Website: apple
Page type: address-validator
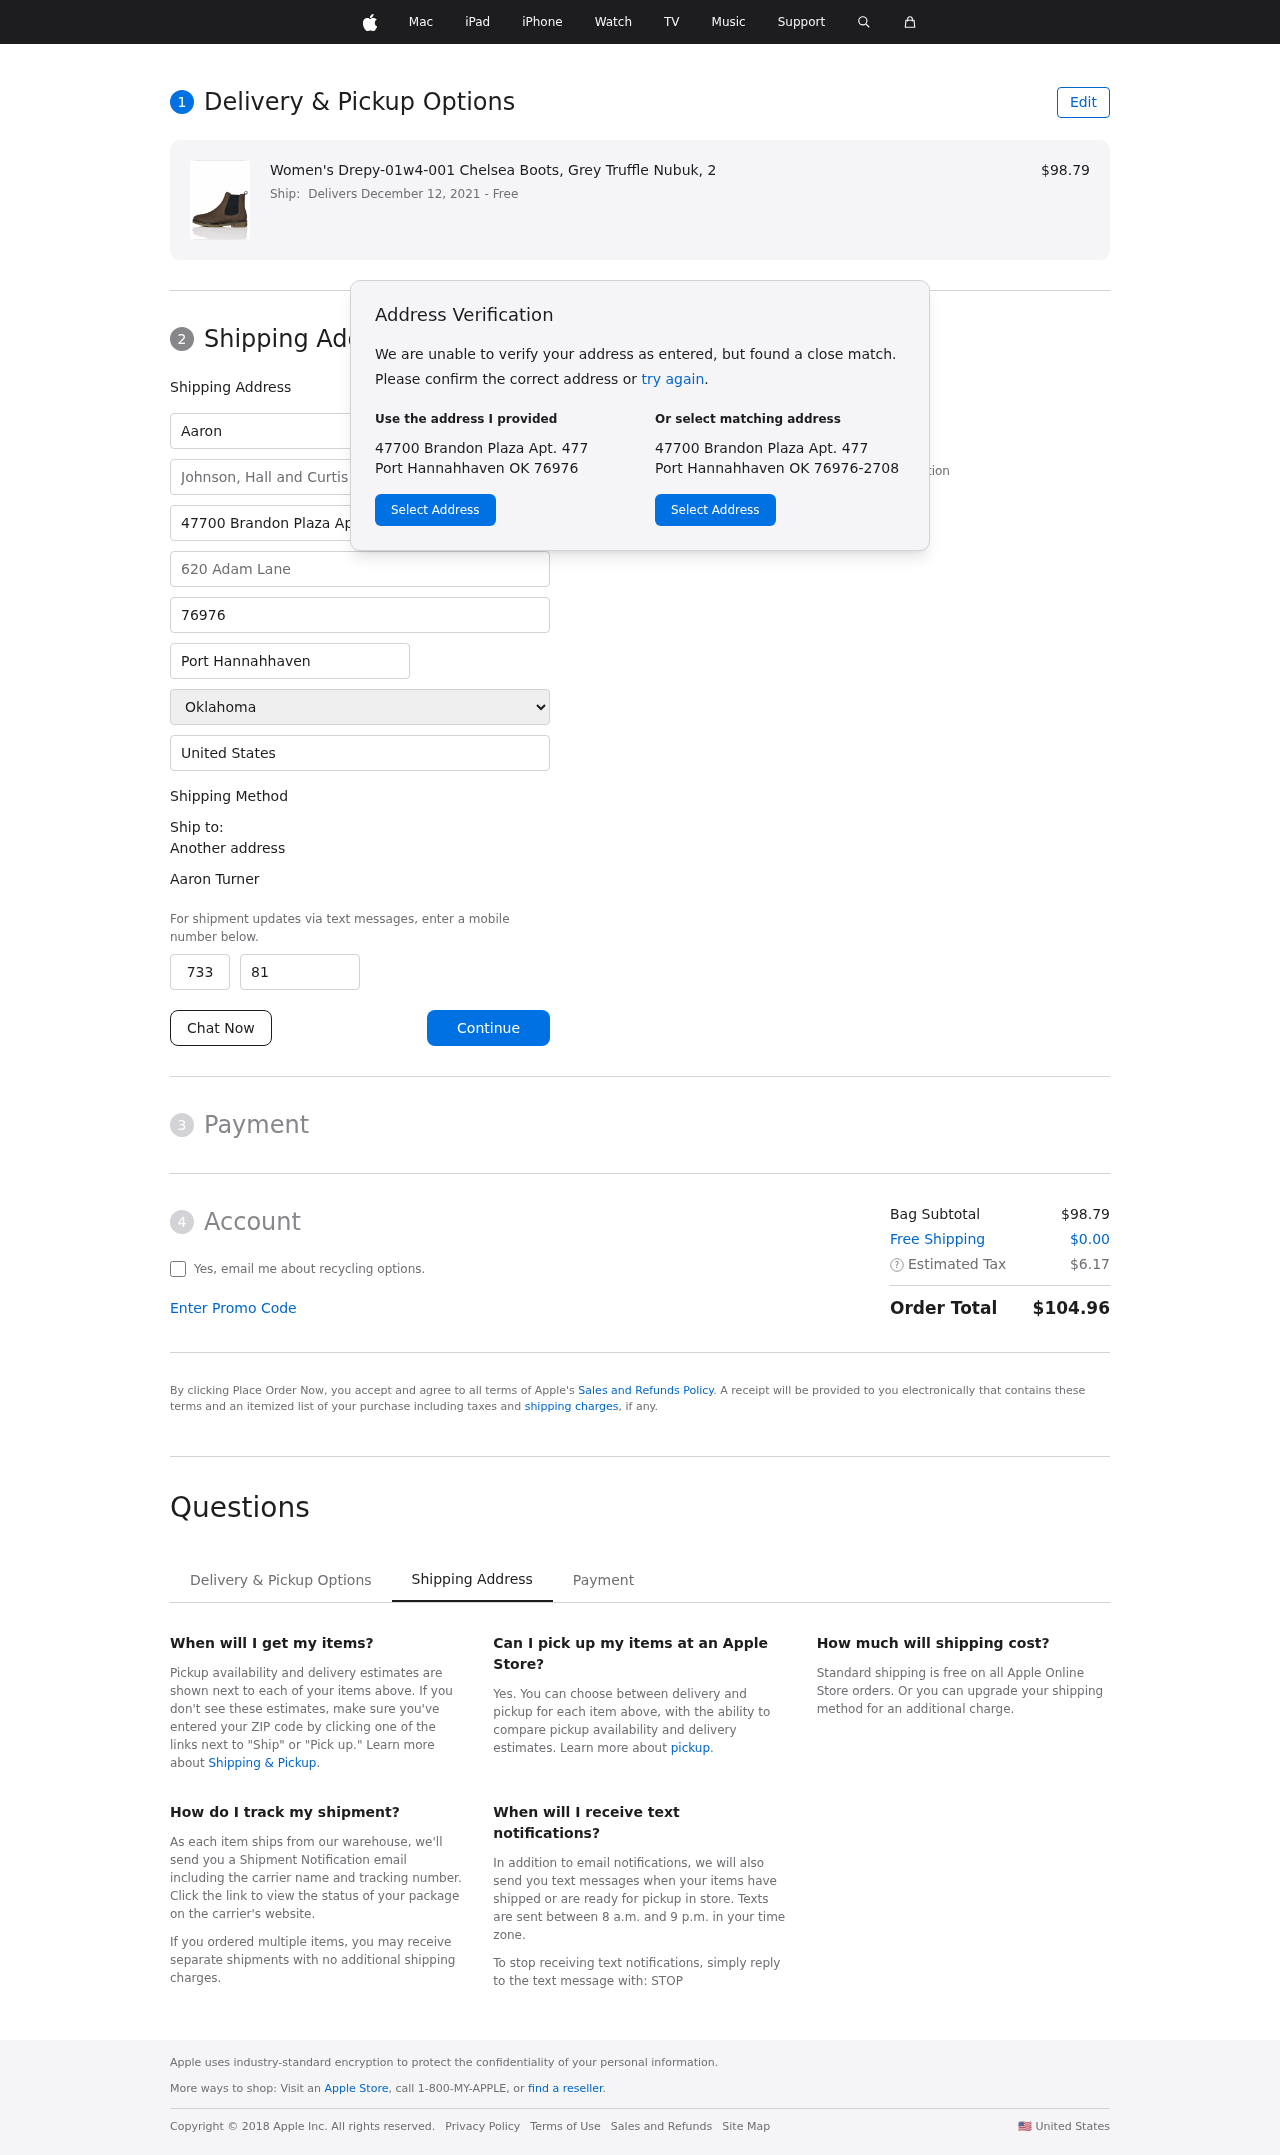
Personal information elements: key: PII_CITY
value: Port Hannahhaven
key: PII_COMPANY
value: Johnson, Hall and Curtis
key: PII_COUNTRY
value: United States
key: PII_FIRSTNAME
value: Aaron
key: PII_FULLNAME
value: Aaron Turner
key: PII_LASTNAME
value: Turner
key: PII_PHONE_AREA
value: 733
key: PII_PHONE_SUFFIX
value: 8158
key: PII_POSTCODE
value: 76976
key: PII_STATE
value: Oklahoma
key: PII_STREET
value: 47700 Brandon Plaza Apt. 477
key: PII_STREET2
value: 620 Adam Lane
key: PII_CITY_STATE_ZIP
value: Port Hannahhaven OK 76976
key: PII_STATE_ABBR
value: OK
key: PII_POSTCODE_FULL
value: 76976
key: PII_POSTCODE_NUMERIC
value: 76976
Product elements: key: PRODUCT1_NAME
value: Women's Drepy-01w4-001 Chelsea Boots, Grey Truffle Nubuk, 2
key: PRODUCT1_PRICE
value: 98.79
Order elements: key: ORDER_DELIVERY_DATE
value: Delivers December 12, 2021
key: ORDER_SUBTOTAL
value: $98.79
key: ORDER_SHIPPING_COST
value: $0.00
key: ORDER_TAX
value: $6.17
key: ORDER_TOTAL
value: $104.96